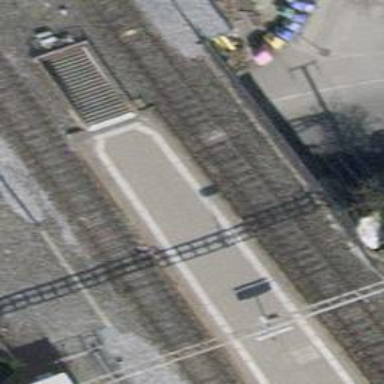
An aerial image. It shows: Footway passing through tunnel.